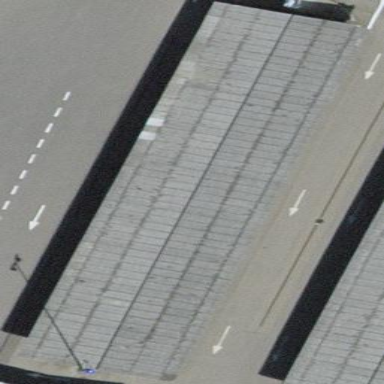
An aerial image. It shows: View of roof of building.